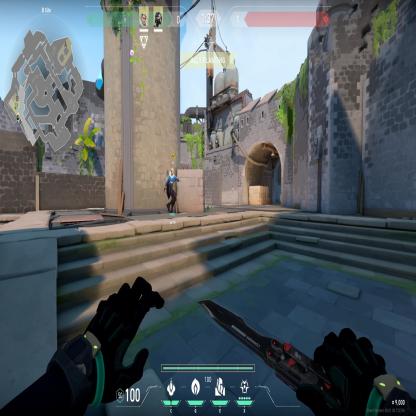
Label: teammate